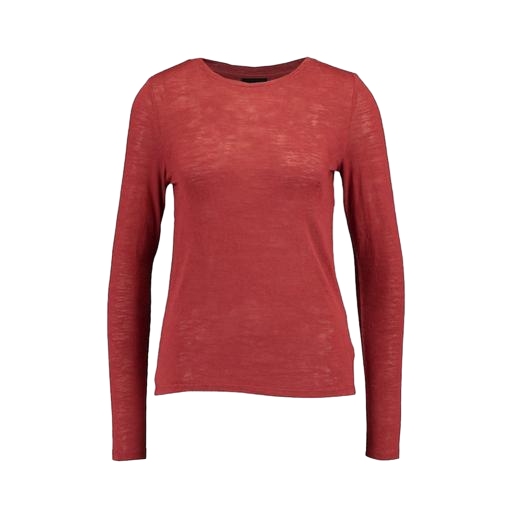
red long-sleeve t-shirt, red long-sleeved t-shirt, long-sleeve top, white background